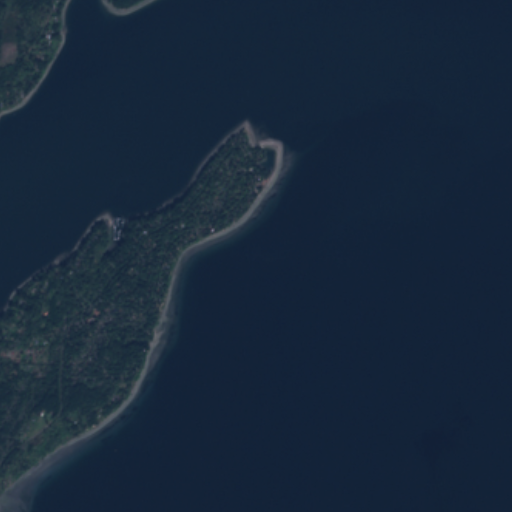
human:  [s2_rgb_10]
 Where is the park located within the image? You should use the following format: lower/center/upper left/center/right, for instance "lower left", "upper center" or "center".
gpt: The park is located in the center left of the image.
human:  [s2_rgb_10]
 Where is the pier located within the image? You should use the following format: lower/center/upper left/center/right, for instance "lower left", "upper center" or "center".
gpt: The pier is located in the center left of the image.
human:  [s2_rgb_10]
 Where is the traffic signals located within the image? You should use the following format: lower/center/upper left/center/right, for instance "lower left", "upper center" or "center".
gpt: The traffic signals is located in the center left of the image.
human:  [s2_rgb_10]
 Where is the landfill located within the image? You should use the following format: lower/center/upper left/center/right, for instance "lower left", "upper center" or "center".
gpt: There is no landfill in the image.